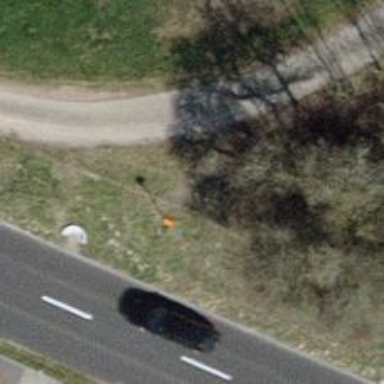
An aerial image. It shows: Pipeline marker.